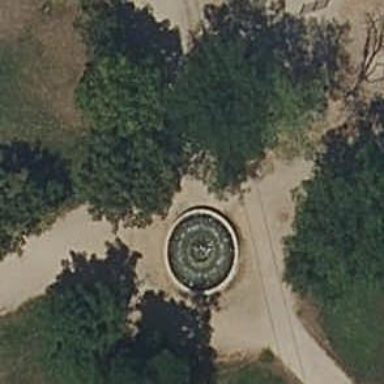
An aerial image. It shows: Beautiful fountain.